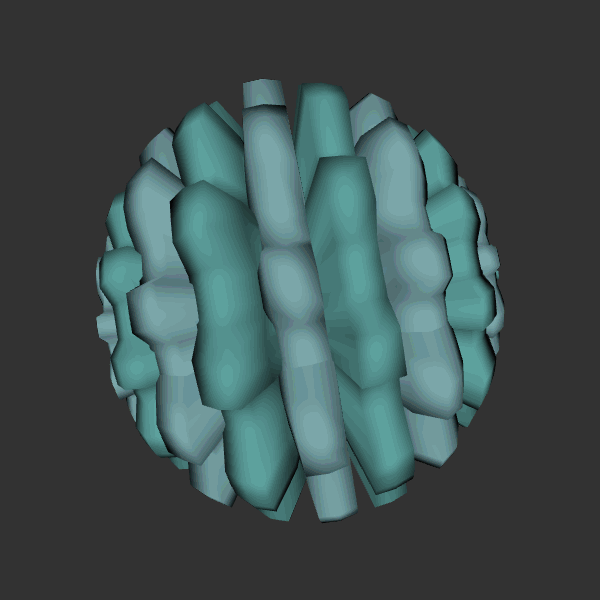
Background: dark